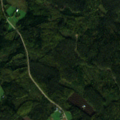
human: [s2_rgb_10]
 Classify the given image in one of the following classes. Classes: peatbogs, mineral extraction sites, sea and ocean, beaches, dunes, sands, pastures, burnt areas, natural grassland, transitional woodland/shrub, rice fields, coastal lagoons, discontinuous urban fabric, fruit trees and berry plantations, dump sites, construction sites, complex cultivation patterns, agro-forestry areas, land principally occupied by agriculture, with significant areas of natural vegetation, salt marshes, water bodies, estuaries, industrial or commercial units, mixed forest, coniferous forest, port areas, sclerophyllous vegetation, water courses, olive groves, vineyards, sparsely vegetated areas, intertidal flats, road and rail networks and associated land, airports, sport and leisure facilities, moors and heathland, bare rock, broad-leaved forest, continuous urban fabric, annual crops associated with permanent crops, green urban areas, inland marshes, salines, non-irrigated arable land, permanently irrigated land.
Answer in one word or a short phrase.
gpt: coniferous forest, mixed forest, transitional woodland/shrub